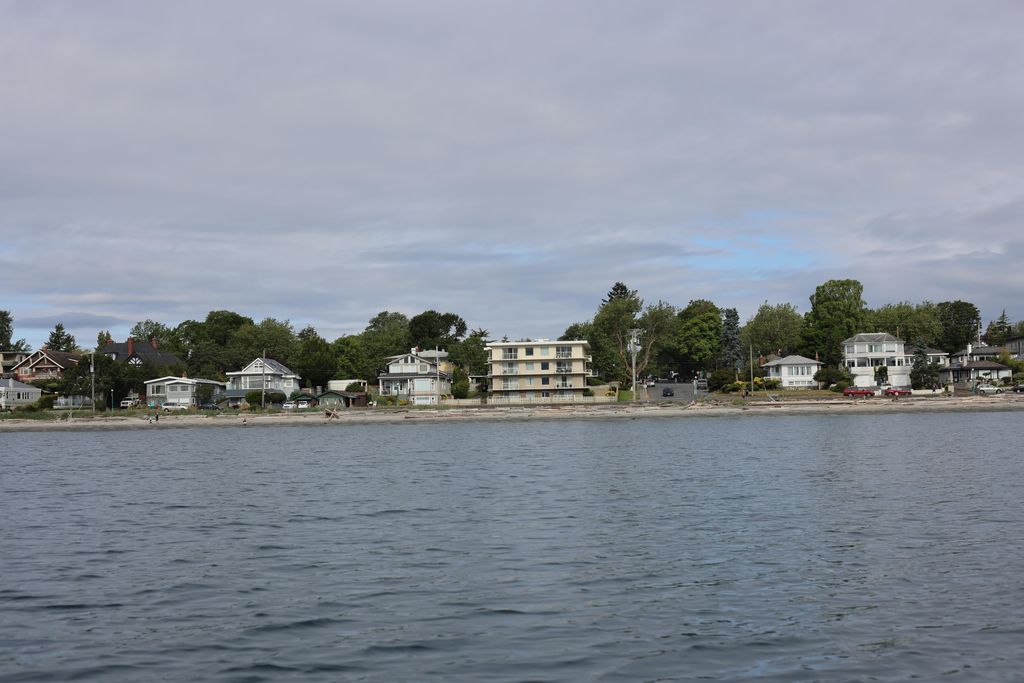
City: victoria